Field crop: maize
Growth stage: 2
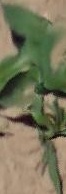
Species: maize